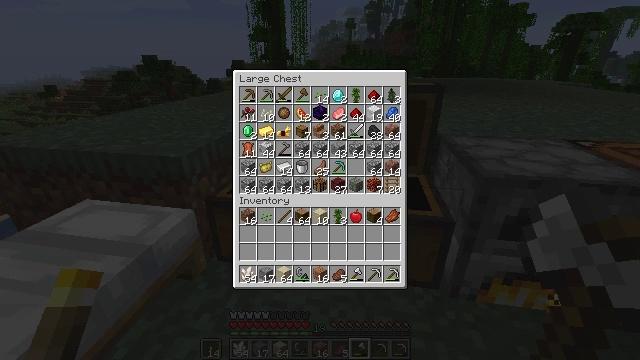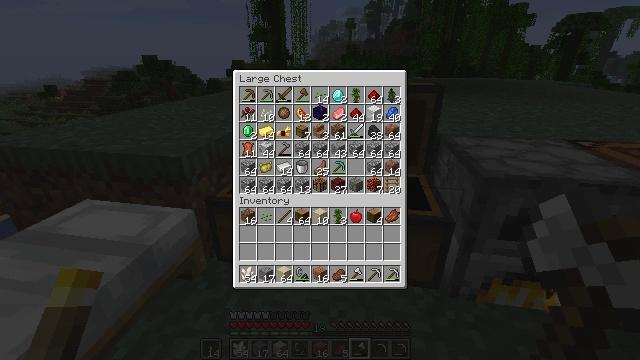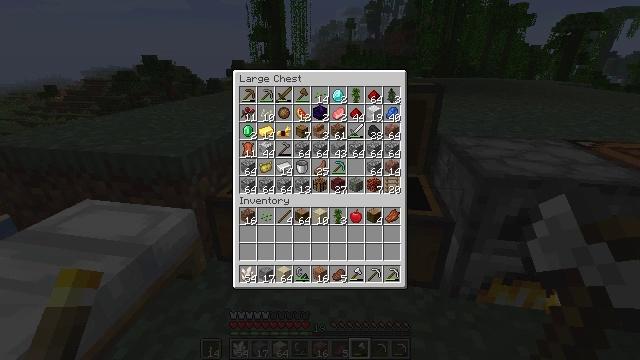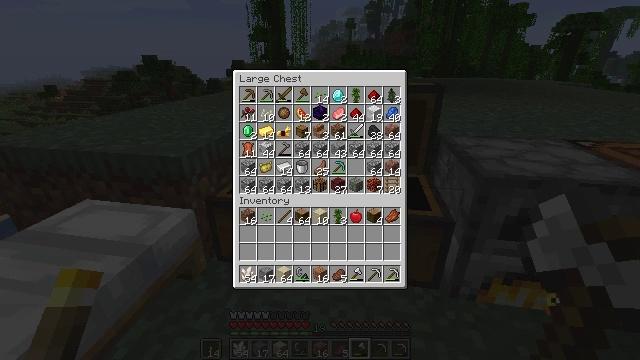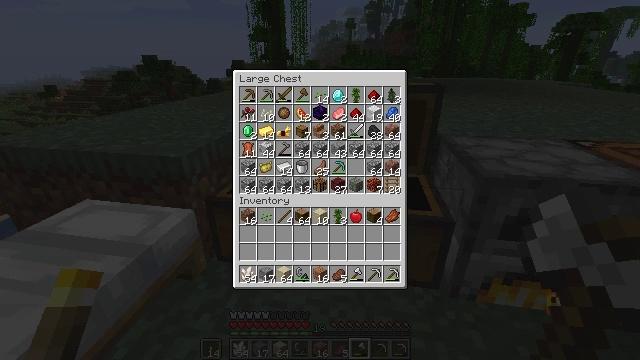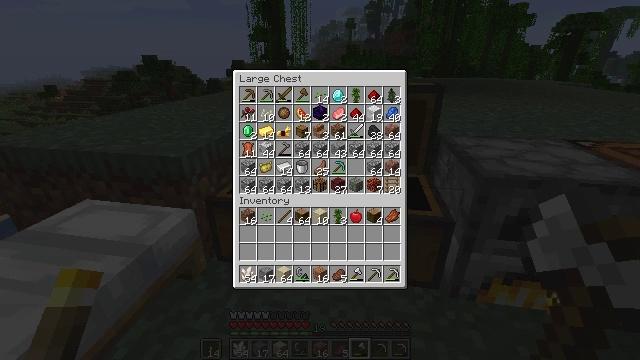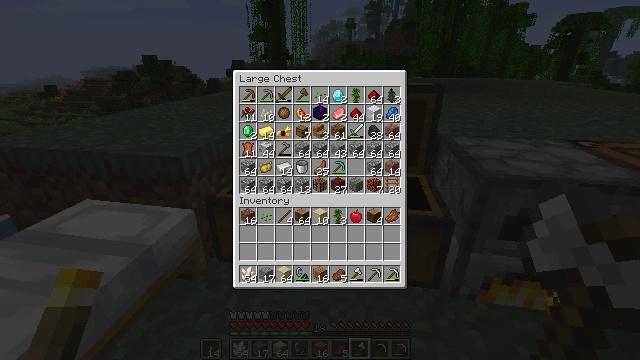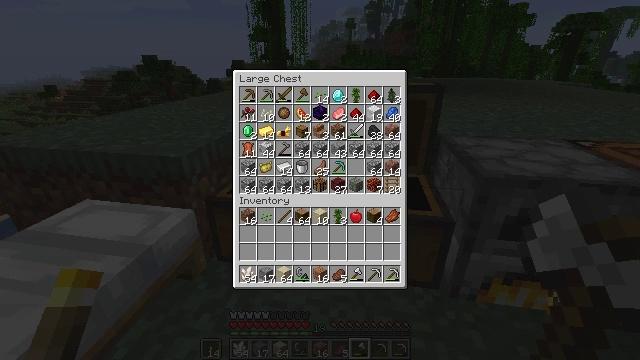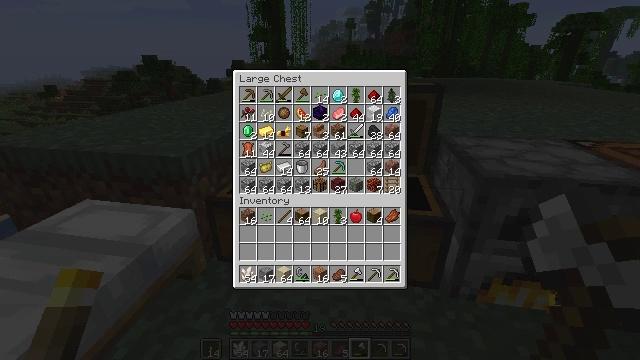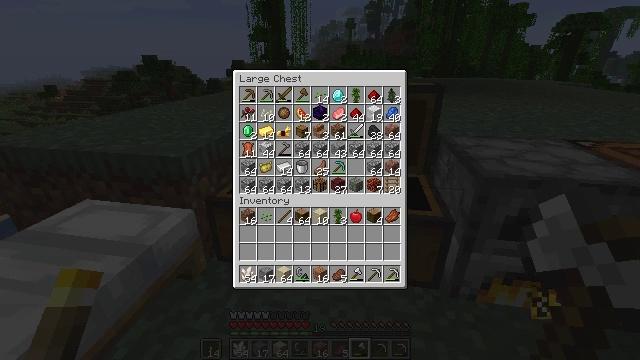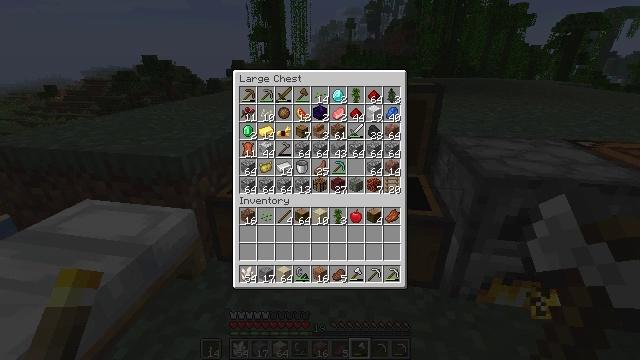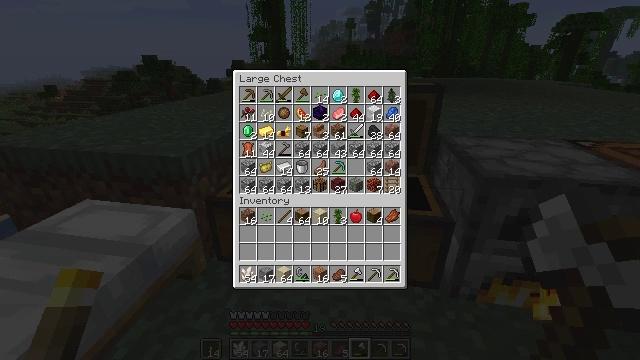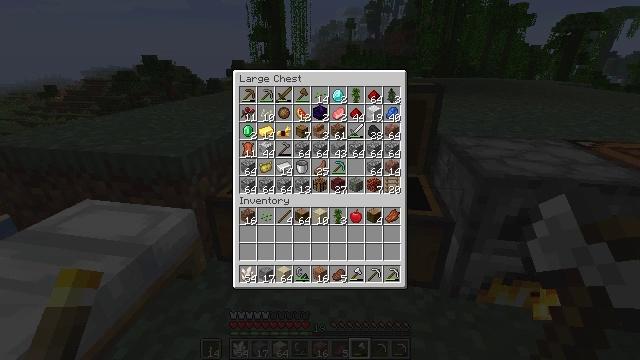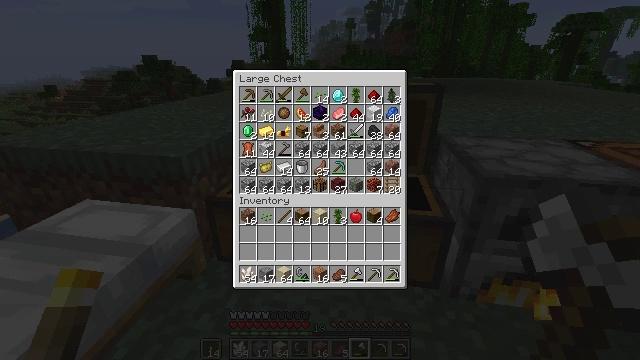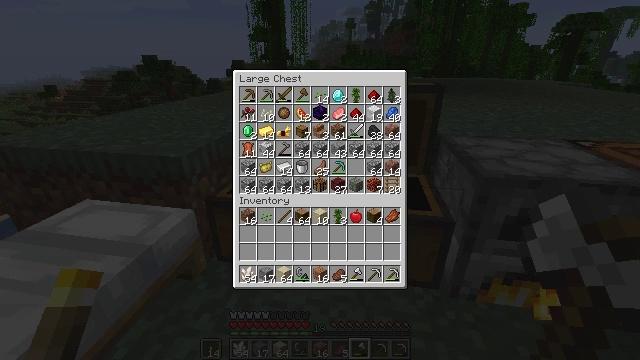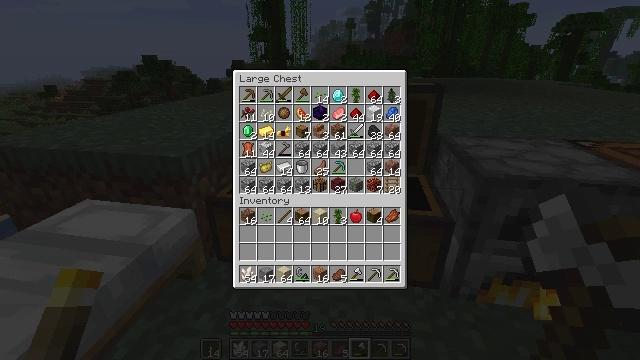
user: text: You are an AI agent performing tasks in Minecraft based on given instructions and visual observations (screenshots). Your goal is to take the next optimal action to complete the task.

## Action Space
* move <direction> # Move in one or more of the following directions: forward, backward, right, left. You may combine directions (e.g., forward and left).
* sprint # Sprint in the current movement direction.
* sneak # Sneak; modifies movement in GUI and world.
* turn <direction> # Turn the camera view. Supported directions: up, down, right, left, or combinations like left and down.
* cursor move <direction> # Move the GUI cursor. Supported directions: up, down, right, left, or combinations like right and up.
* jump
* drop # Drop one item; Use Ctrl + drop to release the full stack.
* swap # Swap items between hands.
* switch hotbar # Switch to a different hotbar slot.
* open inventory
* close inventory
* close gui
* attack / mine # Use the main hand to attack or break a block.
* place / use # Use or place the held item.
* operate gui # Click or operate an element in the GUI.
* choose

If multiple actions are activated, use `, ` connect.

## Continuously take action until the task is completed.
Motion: motion action
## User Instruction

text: Craft a diamond shovel.
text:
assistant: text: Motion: no_op
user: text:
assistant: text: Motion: no_op
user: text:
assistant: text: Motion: no_op
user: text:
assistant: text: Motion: no_op
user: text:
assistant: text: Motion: no_op
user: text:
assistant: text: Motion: no_op
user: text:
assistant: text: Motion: no_op
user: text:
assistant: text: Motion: no_op
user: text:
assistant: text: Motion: no_op
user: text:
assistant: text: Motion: no_op
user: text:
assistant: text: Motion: no_op
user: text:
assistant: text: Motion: no_op
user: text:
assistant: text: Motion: no_op
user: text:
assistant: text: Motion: no_op
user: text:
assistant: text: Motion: no_op
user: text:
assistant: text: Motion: no_op
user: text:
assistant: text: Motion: no_op
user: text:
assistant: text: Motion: no_op
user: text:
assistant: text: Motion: no_op
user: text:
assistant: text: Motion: no_op
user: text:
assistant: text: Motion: no_op
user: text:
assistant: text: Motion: no_op
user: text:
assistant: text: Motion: no_op
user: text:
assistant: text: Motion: no_op
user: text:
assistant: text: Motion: no_op
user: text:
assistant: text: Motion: no_op
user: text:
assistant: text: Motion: no_op
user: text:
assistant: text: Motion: no_op
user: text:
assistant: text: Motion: no_op
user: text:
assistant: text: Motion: no_op